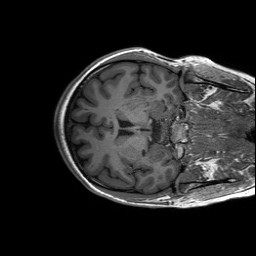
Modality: T1w
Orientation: axial